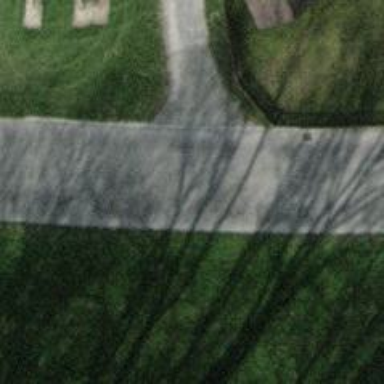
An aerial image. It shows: Unclassified road with paved surface.